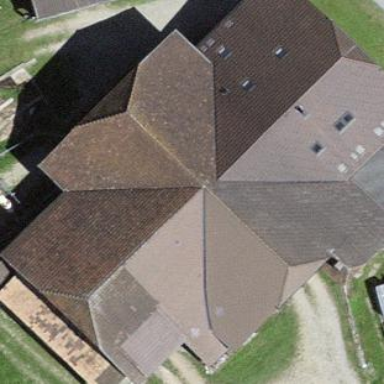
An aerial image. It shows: Farm building with half-hipped roof shape.